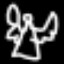
Label: angel